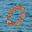
Label: 0